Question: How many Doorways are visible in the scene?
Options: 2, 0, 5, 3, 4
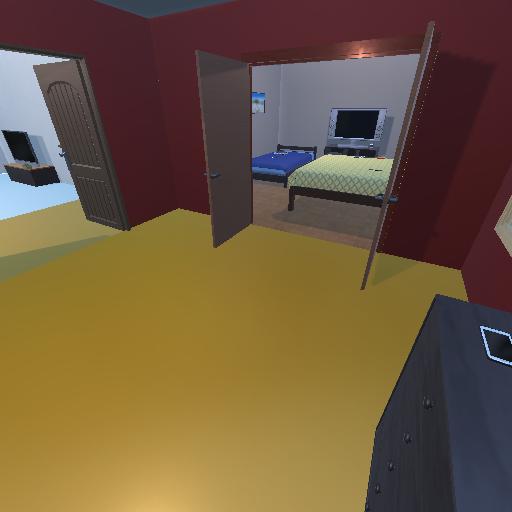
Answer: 2